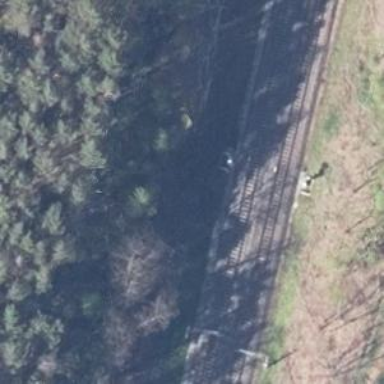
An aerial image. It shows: Railway signal.